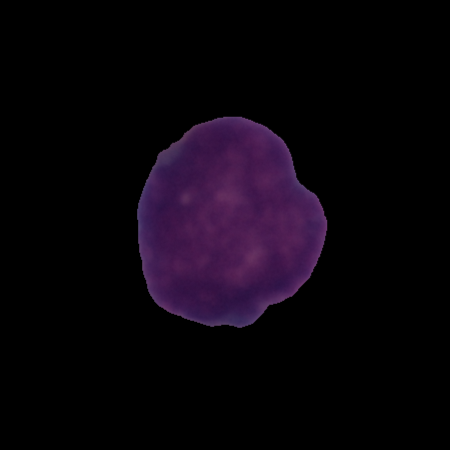
Label: cancer